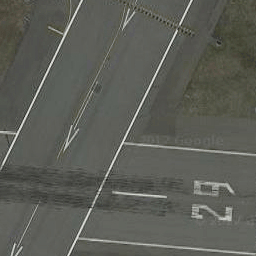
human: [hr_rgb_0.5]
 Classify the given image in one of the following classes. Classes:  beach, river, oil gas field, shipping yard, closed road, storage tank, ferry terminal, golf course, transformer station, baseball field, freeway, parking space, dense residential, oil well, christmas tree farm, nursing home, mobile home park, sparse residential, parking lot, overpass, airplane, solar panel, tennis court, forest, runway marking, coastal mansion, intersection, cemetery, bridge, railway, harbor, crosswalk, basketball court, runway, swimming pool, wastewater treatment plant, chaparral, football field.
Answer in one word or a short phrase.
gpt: runway